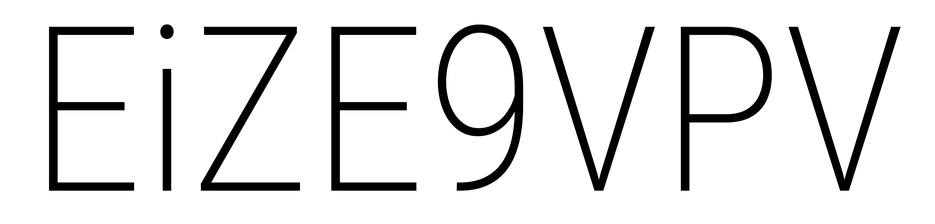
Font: Roboto_Condensed_ExtraLight